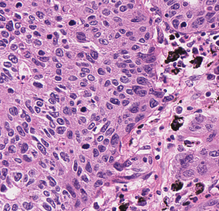
Tumor epithelial tissue: yes
Tumor-associated stroma tissue: yes
Normal tissue: no